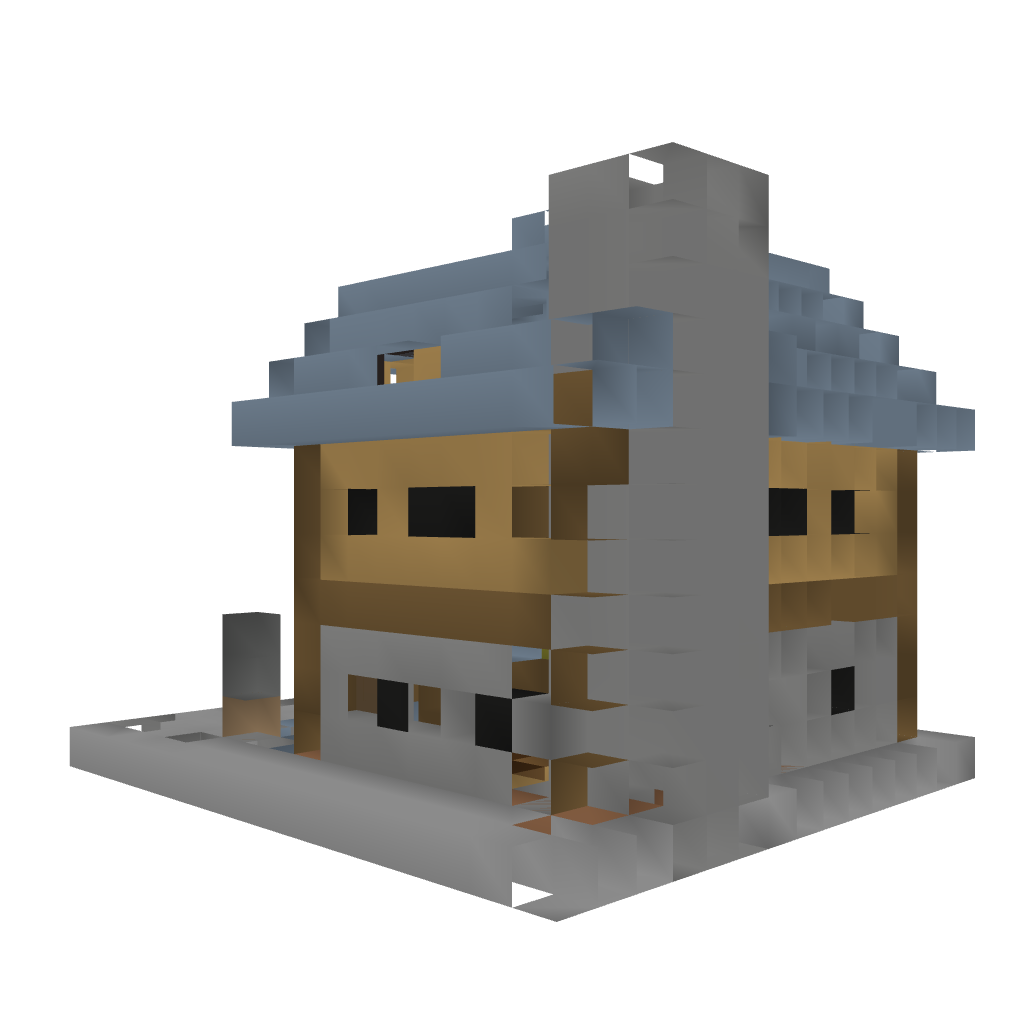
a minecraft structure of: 1700's House